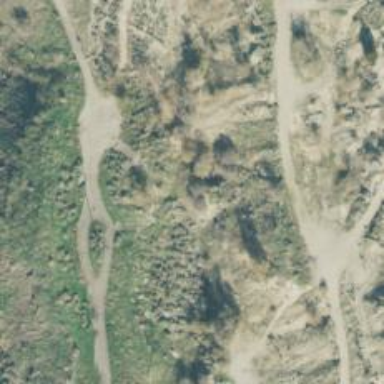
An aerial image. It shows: Disc golf hole.